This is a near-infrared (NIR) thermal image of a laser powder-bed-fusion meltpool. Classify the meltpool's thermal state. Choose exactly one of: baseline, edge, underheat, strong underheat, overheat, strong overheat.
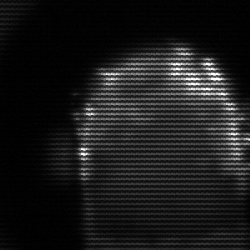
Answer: baseline